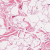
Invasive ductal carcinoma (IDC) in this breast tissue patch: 0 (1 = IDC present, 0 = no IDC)